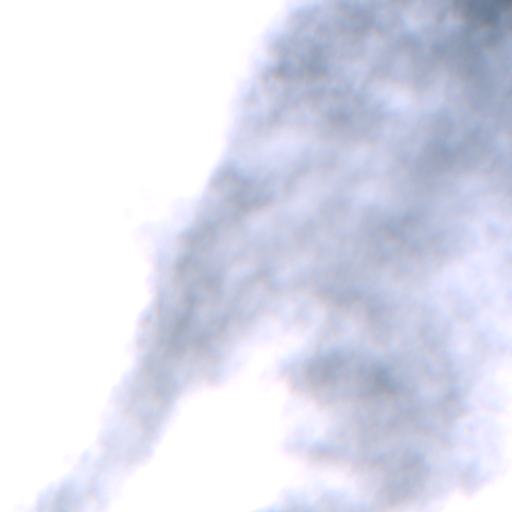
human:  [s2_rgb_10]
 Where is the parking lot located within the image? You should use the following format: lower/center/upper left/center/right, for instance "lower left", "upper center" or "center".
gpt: The parking lot is located in the center of the image.
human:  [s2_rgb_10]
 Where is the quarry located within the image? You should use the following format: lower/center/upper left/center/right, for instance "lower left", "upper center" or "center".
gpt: The quarry is located in the lower right of the image.
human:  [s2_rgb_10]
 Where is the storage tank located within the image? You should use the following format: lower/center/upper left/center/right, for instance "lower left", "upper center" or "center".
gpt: The storage tank is located in the lower left of the image.
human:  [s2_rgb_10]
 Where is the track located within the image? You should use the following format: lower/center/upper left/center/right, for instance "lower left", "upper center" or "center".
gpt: There is no track in the image.